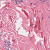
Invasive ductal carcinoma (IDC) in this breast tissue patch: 0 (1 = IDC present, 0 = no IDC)